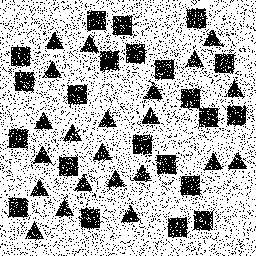
Squares: 22
Triangles: 22
Stars: 0
Total shapes: 44